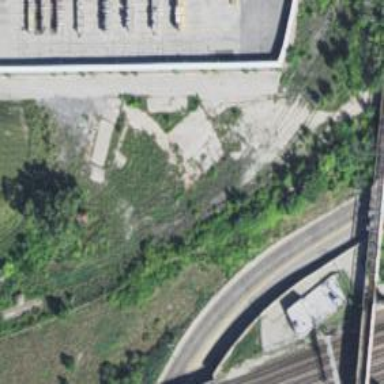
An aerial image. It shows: Disused railway siding.